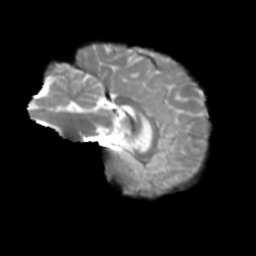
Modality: T2w
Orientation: sagittal
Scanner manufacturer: siemens
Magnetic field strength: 3 T
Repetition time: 4 s
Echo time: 0.0594 s